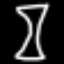
Label: hourglass